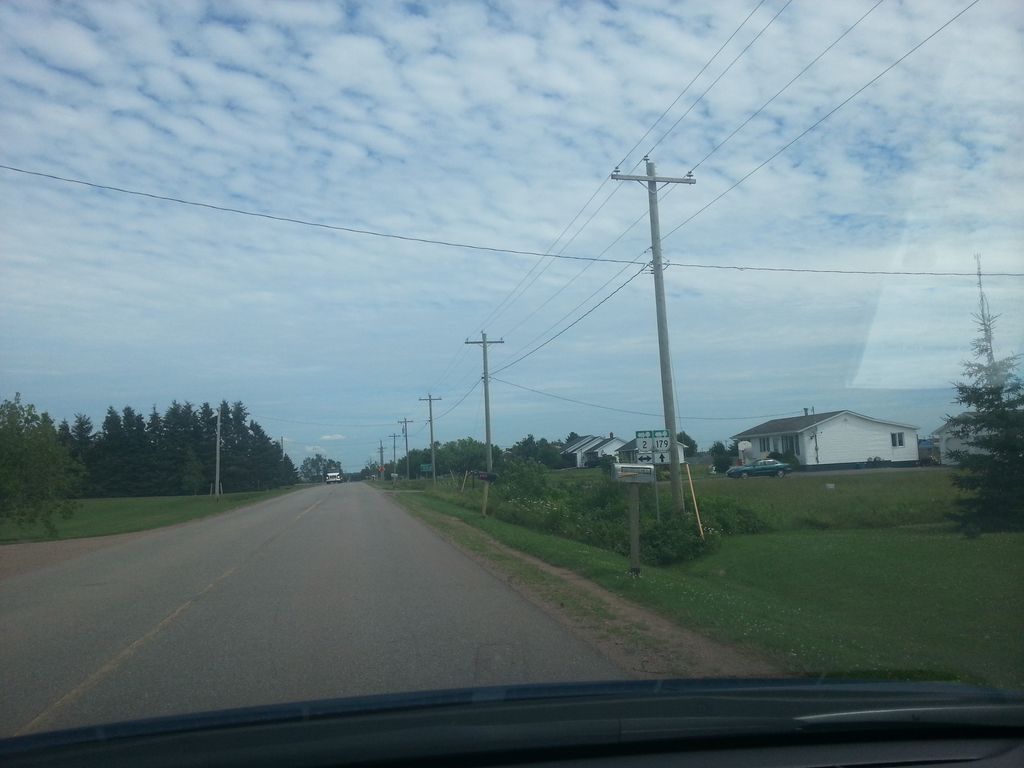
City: charlottetown